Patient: sex F, age 31
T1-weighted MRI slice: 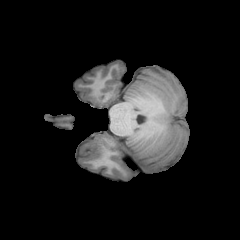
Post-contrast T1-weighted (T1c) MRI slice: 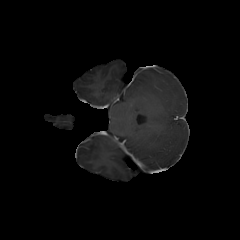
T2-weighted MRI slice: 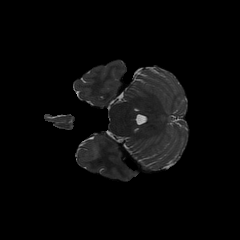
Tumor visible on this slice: yes
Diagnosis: Astrocytoma, IDH-mutant
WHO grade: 2